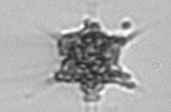
Label: Dictyocha